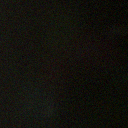
Screen state: off